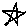
Label: star